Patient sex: M
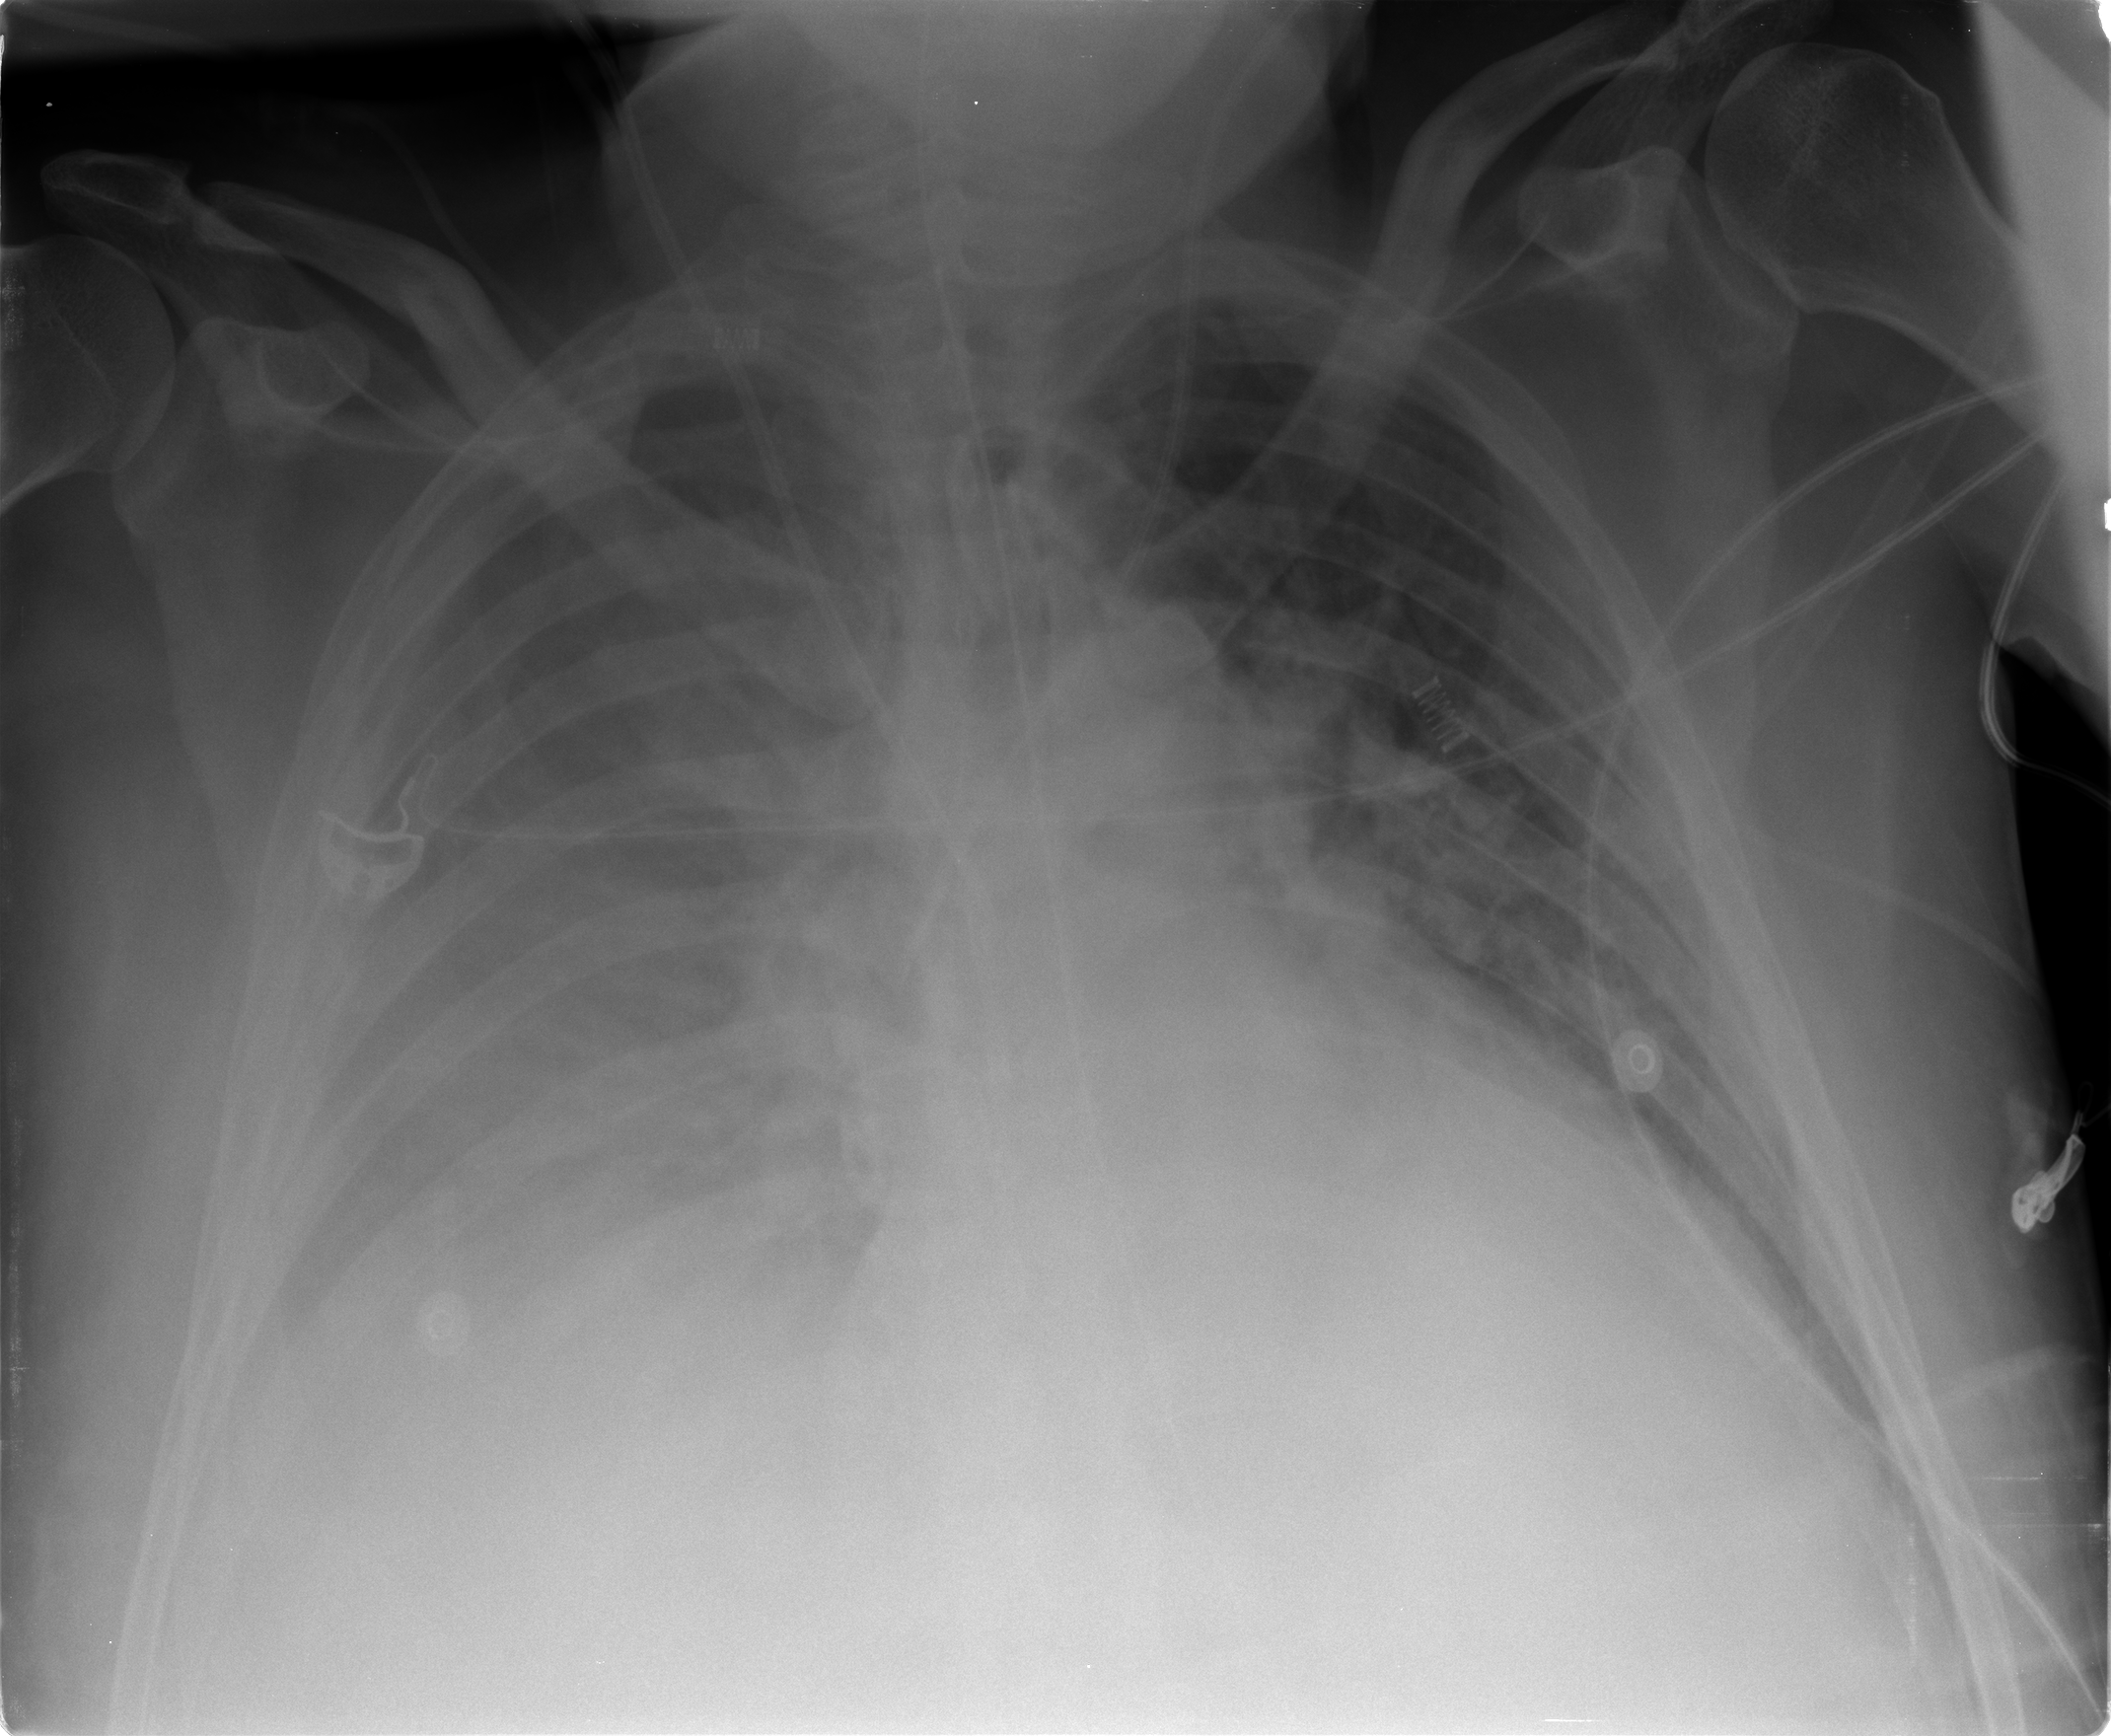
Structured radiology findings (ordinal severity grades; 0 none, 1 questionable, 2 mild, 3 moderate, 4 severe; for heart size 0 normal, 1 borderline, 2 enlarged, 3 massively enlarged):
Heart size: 1
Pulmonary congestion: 2
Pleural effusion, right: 3
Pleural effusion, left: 1
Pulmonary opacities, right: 2
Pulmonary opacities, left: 0
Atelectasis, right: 3
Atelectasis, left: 1